Question: I have a kendo grid control inside jquery dialog. It works fine except when in dialog modal is true, I am not able to work on grid filter. If dialog modal is false, it works perfectly. It is must for me to apply modal true kind of functionality.
Here is the snapshot of issue:

Jquery Dialog code:
'''
$('#dialog').dialog({
title: 'Add Patient',
height: 'auto',
width: '95%',
position: ['top', 70],
draggable: false,
show: 'blind',
hide: 'blind',
modal: true,
resizable: false,
open: function (event, ui) {
var url='@Url.Action("AddPatient", "PatientManagement")';
$(this).load(url);
},
close: function (event, ui) {
$(this).html('');
}
});
'''
Kendo grid:
'''
@(Html.Kendo().Grid<RxConnectEntities.Patient>().Name("PatientList")
.Columns(columns =>
{
columns.Bound(p => p.PatientID).Visible(false);
columns.Bound(p => p.LastName).Width(100);
columns.Bound(p => p.FirstName).Width(100);
columns.Bound(p => p.Gender).Width(80);
columns.Bound(p => p.DateOfBirth).Width(90).Format("{0:MM/dd/yyyy}").EditorTemplateName("DateOfBirth");
columns.Bound(p => p.PhoneNumber).Title("Phone Number").Width(110);
columns.Command(command =>
{
command.Custom("Edit").Text("Edit").Click("EditGrid");
}).Width(120);
})
.Filterable(f=>f.Enabled(true))
.Pageable(p => p.PageSizes(true))
.Scrollable()
.Sortable()
.Groupable()
.DataSource(dataSource => dataSource
.Ajax().ServerOperation(false)
.PageSize(5)
.Model(m => m.Id(p => p.PatientID))
.Read(read => read.Action("GetPatientList", "PatientManagement"))
.Destroy(delete => delete.Action("Deletepatient", "PatientManagement"))
))
'''
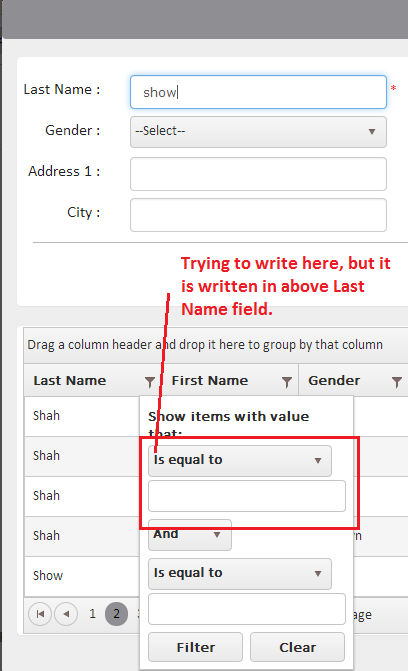
Answer: Use KendoWindow will solve your problem.
Example :
'''
$('#dialog').kendoWindow({
title: 'Add Patient',
height: 'auto',
width: '95%',
position: ['top', 70],
draggable: false,
show: 'blind',
hide: 'blind',
modal: true,
resizable: false,
open: function (event, ui) {
var url='@Url.Action("AddPatient", "PatientManagement")';
$(this).load(url);
},
close: function (event, ui) {
$(this).html('');
}
});
'''